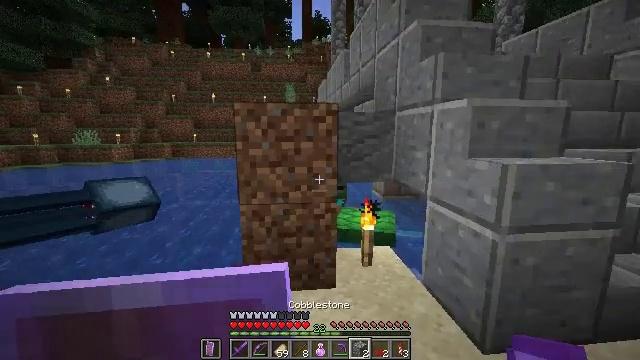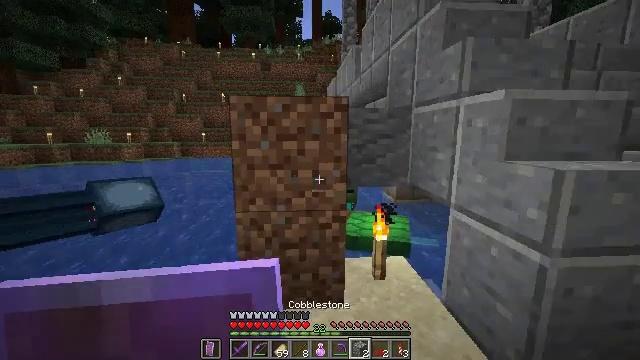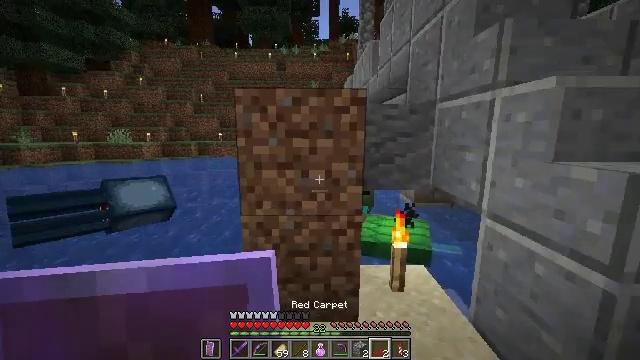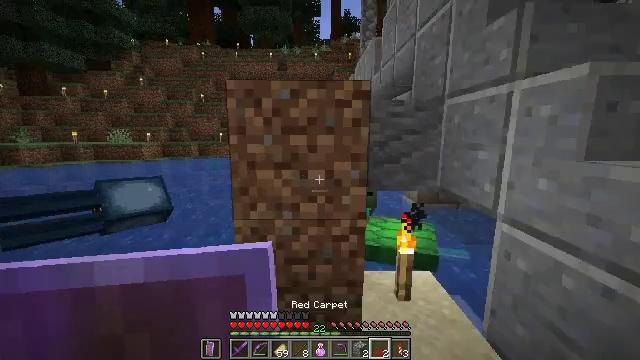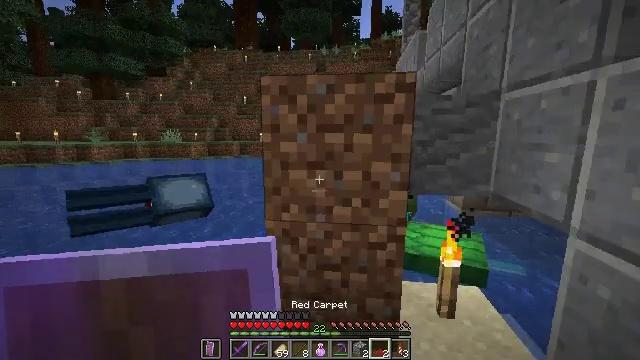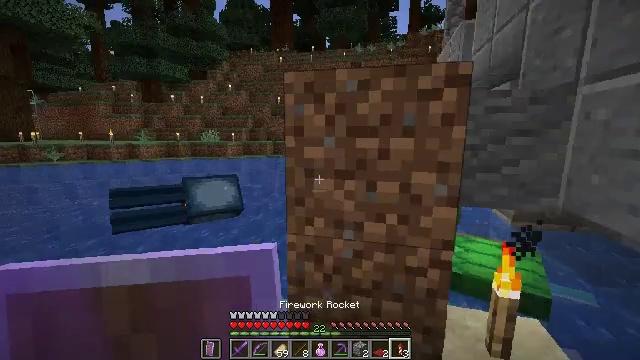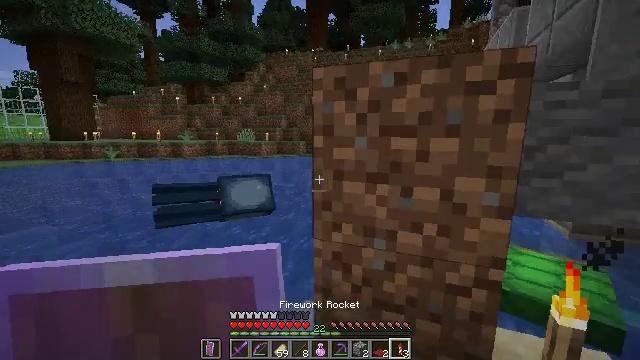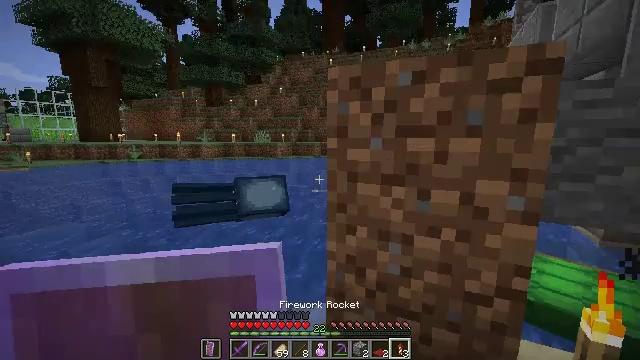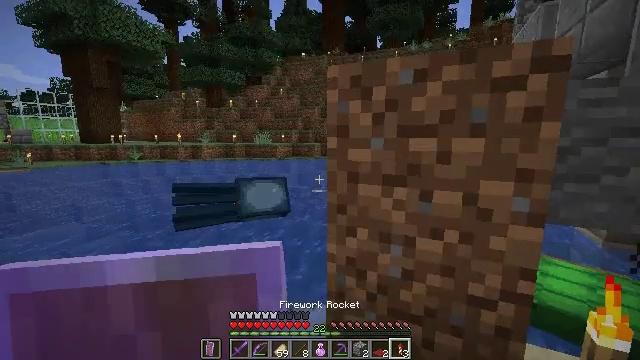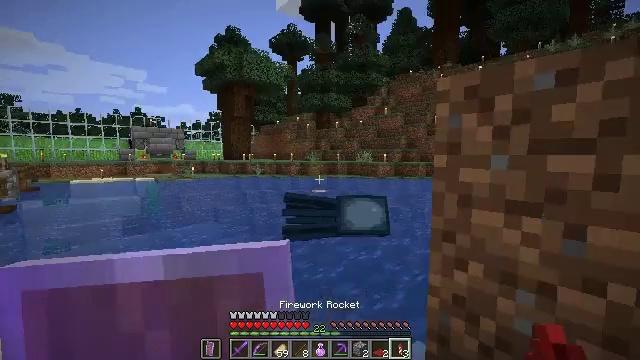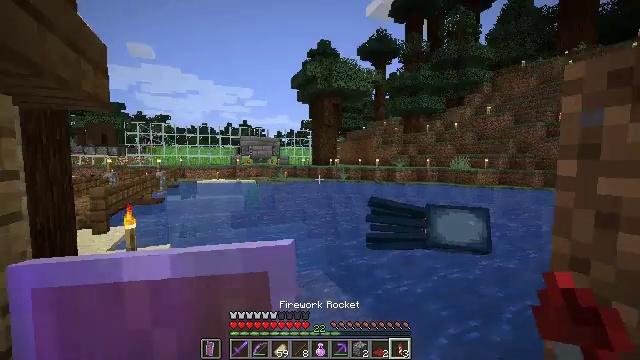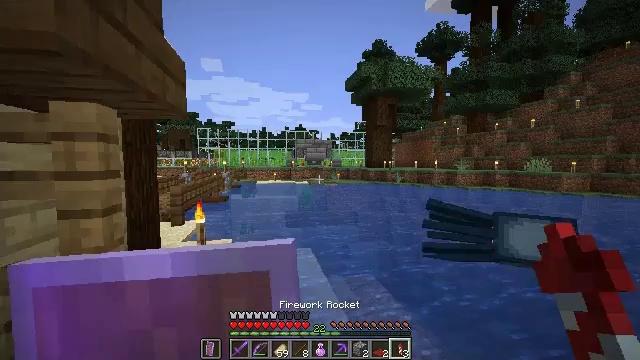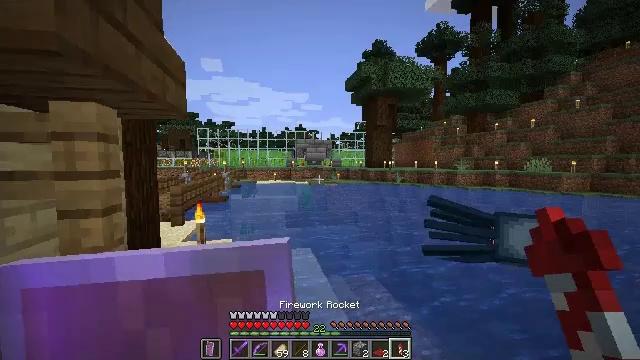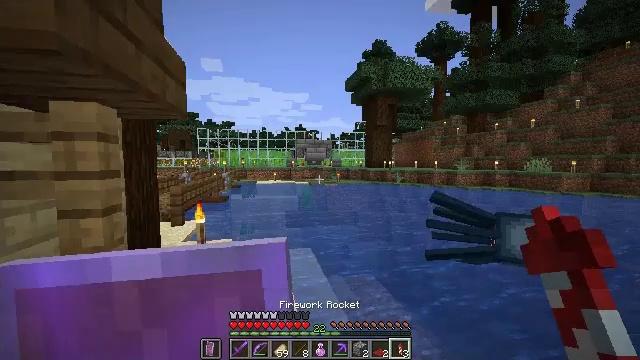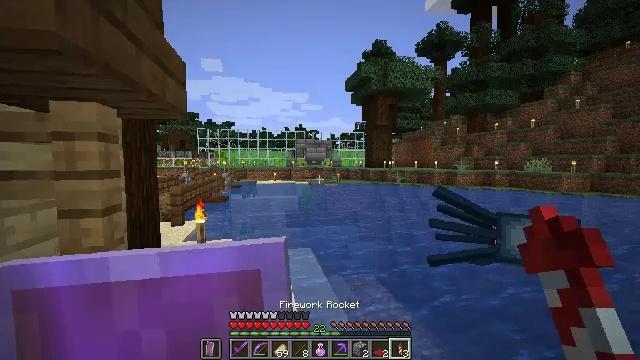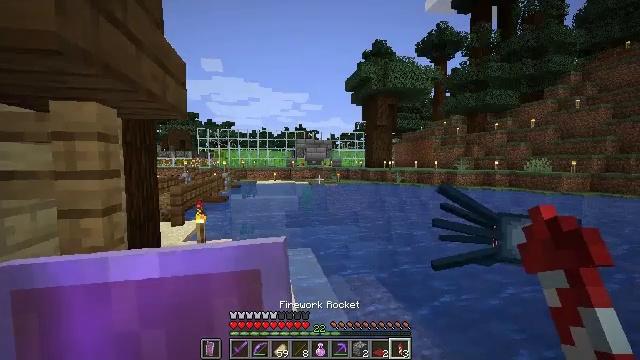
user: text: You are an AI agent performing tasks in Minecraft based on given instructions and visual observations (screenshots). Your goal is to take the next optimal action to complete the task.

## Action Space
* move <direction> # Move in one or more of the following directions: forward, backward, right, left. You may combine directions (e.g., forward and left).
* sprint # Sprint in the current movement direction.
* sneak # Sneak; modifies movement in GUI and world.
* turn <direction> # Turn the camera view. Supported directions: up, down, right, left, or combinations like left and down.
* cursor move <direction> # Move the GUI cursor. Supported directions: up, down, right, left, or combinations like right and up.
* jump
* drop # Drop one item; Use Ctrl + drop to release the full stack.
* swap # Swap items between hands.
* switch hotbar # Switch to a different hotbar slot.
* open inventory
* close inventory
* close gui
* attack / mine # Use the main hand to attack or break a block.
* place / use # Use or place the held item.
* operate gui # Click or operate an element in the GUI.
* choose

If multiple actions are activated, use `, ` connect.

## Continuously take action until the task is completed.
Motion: motion action
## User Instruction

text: Break the spruce leaves to clear the area.
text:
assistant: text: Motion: move forward, turn left
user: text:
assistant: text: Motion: move forward, turn left
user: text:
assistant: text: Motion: move forward
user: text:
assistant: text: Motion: move forward, turn left
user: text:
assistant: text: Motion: turn left
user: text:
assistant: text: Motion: turn left
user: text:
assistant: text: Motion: turn left
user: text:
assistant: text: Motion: no_op
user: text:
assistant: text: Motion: turn left and up
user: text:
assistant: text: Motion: turn left and up
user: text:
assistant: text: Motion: turn left
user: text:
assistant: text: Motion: no_op
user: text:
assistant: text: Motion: no_op
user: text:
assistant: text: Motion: no_op
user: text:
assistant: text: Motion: no_op
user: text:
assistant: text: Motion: move forward
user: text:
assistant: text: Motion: move forward, turn right
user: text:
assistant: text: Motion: move forward, turn right
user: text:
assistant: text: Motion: move forward, sprint, turn right
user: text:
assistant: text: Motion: move forward, sprint
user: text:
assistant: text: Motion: move forward, sprint
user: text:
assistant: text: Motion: move forward, sprint
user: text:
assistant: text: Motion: move forward, sprint
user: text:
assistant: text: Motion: move forward, sprint
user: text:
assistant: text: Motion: move forward, sprint, turn left, jump
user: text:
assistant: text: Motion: move forward, sprint, turn left and up, jump
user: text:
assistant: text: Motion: move forward, sprint, turn left and up, jump
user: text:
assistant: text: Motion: move forward, sprint, turn left and up, jump
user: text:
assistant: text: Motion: move forward, sprint, turn up, jump
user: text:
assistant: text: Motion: move forward, sprint